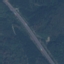
Land use / land cover: Highway